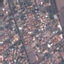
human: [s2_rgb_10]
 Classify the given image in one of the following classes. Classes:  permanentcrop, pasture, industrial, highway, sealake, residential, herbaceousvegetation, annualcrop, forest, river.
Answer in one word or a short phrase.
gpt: Residential